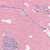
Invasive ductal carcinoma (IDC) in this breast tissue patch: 0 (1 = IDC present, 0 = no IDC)